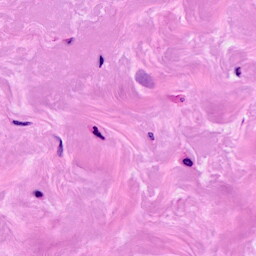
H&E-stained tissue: Breast